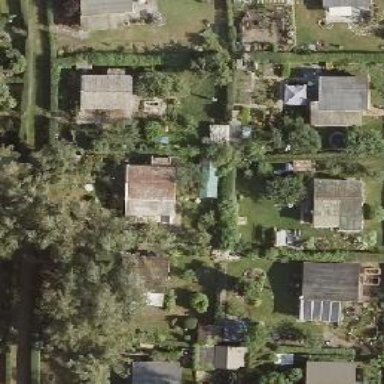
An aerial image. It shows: Plot within allotments.